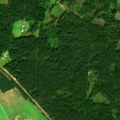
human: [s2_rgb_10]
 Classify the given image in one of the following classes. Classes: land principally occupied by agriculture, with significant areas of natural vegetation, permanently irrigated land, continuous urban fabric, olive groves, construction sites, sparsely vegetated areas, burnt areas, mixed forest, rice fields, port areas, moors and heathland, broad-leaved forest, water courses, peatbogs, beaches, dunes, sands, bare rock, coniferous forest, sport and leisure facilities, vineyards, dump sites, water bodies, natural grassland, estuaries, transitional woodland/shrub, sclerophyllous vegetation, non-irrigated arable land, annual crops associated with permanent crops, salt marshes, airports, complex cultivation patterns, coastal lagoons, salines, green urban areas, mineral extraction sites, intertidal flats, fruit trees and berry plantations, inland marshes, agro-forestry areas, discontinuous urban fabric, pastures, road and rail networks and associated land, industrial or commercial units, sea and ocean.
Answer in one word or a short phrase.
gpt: non-irrigated arable land, land principally occupied by agriculture, with significant areas of natural vegetation, coniferous forest